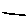
Label: line